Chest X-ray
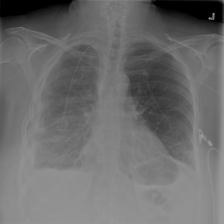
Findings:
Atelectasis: positive
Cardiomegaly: positive
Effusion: positive
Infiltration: negative
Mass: negative
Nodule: negative
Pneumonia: negative
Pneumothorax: negative
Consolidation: negative
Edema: negative
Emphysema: negative
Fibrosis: negative
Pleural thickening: positive
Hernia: negative